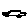
Label: car